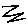
Label: zigzag